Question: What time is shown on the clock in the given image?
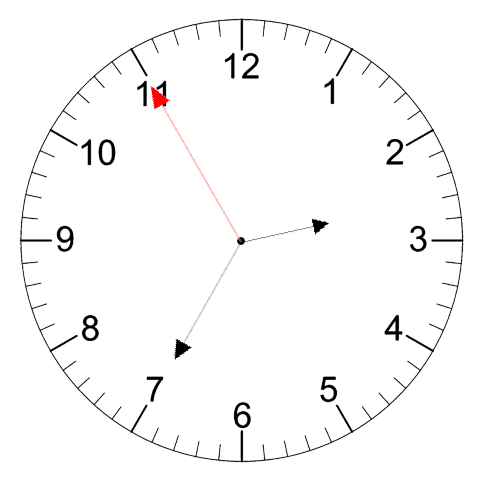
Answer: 02:34:55